Question: I am developing a sublime text 2 plugin and my choice for python development is IntelliJ IDEA with the python plugin (more or less the same as PyCharm).
Now IntellJ tells me it doesn't find the libraries that I import. That code is working in sublime text 2 as a plugin, so somehow I just need to tell IntelliJ IDEA where to look. Does anyone know how to specify these paths?

Thanks a lot.
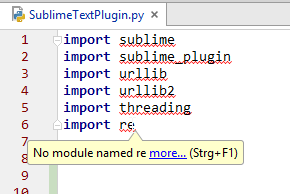
Answer: You need to add Python sdk to your your Project Structure.If you are using linux python sdk path is '/usr/bin/python2.7'
For windows it is where you installed your python
'''
File -> Project Structure -> Project -> Project SDK -> new
'''
and select the installation path of your Python interpreter